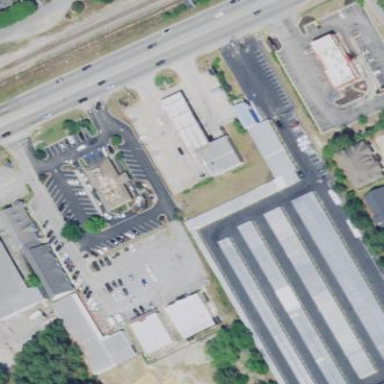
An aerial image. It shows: Storage rental shop.